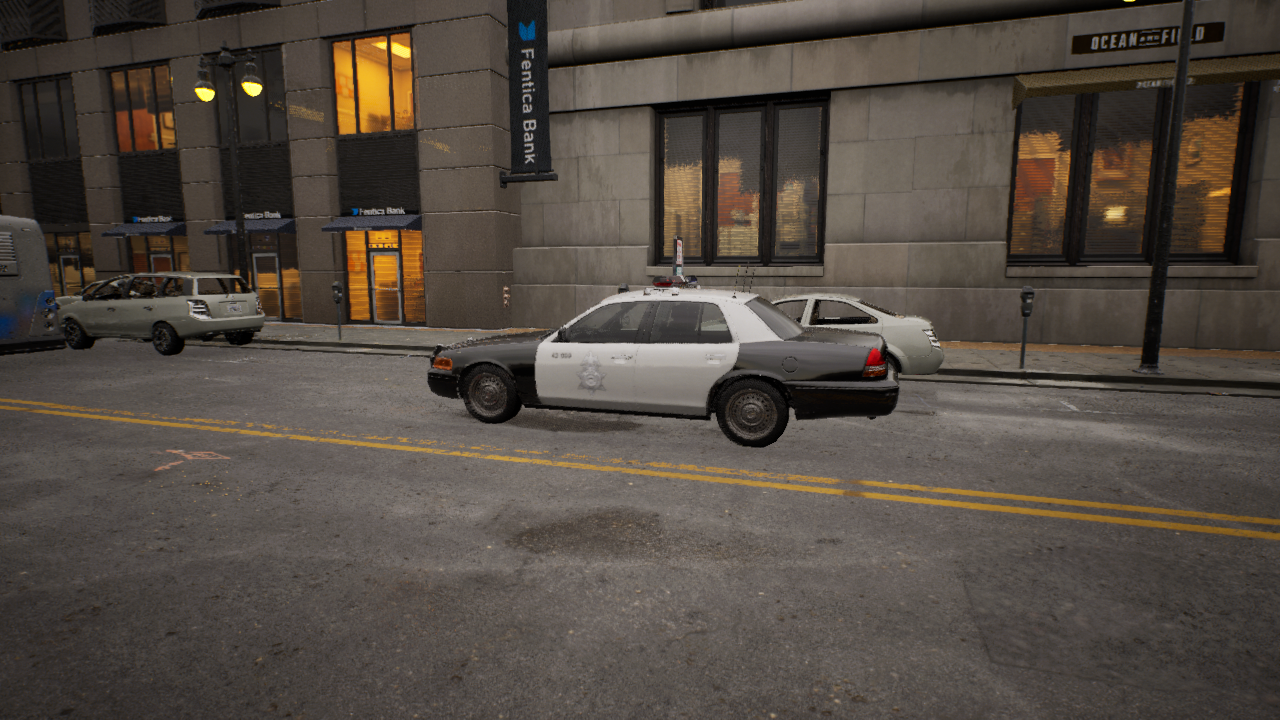
Venue: downtown
Lighting: golden hour
Vehicle rig: sedan